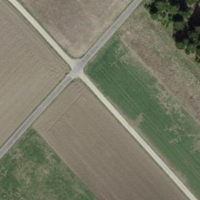
EUNIS habitat code: 52
Species observed at this site:
Oecanthus pellucens